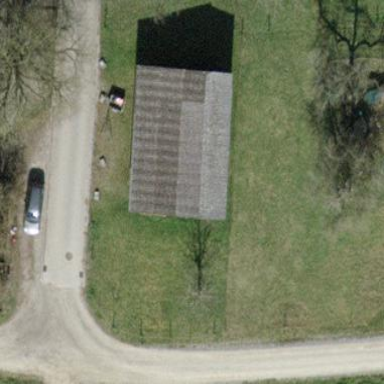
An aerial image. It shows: Gabled roof barn.